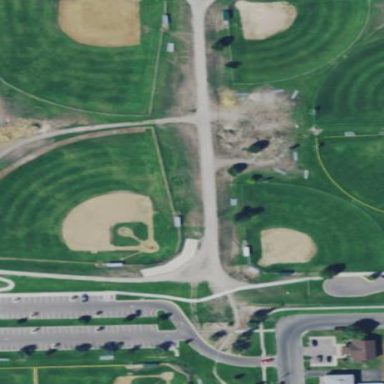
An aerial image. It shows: Baseball pitch for leisure land.